Question: Goal:
Fullfill the requested result according to the picture without doing manual work.
Problem:
How should I enable to do it when you lots of xml code and data about 60 MB.

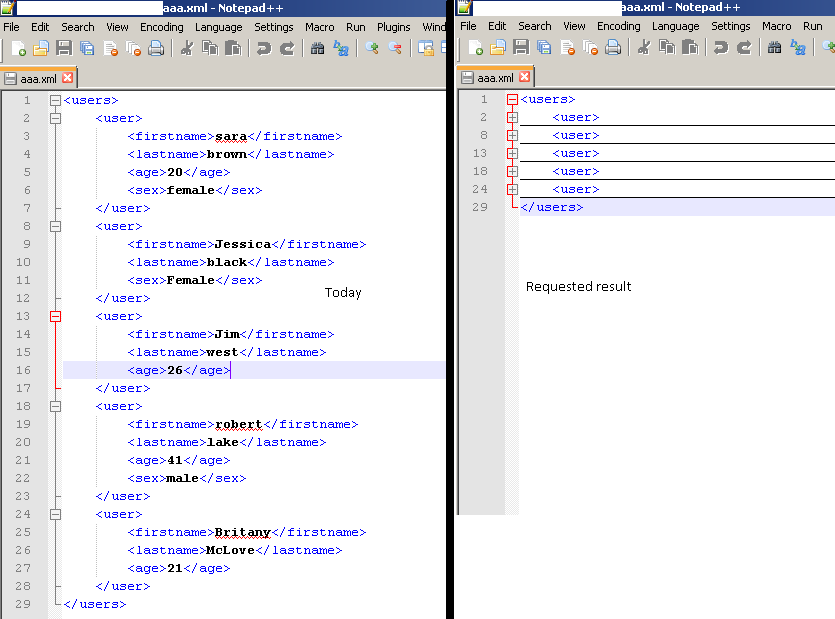
Answer: In Notepad++ (I'm using the latest version 6.5.1) press + (or go to menu 'View' > 'Collapse Level' > '2') to collapse all '<user>' elements. This will produce the exact same result as in your right image.
Press ++ to uncollapse them.